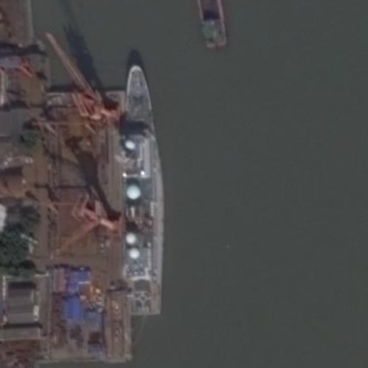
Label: cruiser